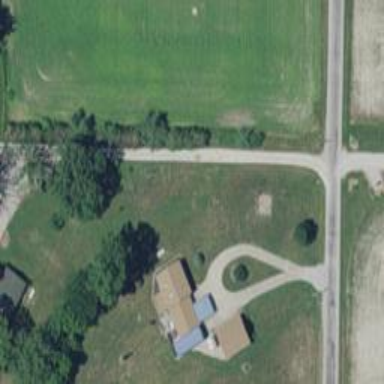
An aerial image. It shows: Driveway.